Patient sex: M
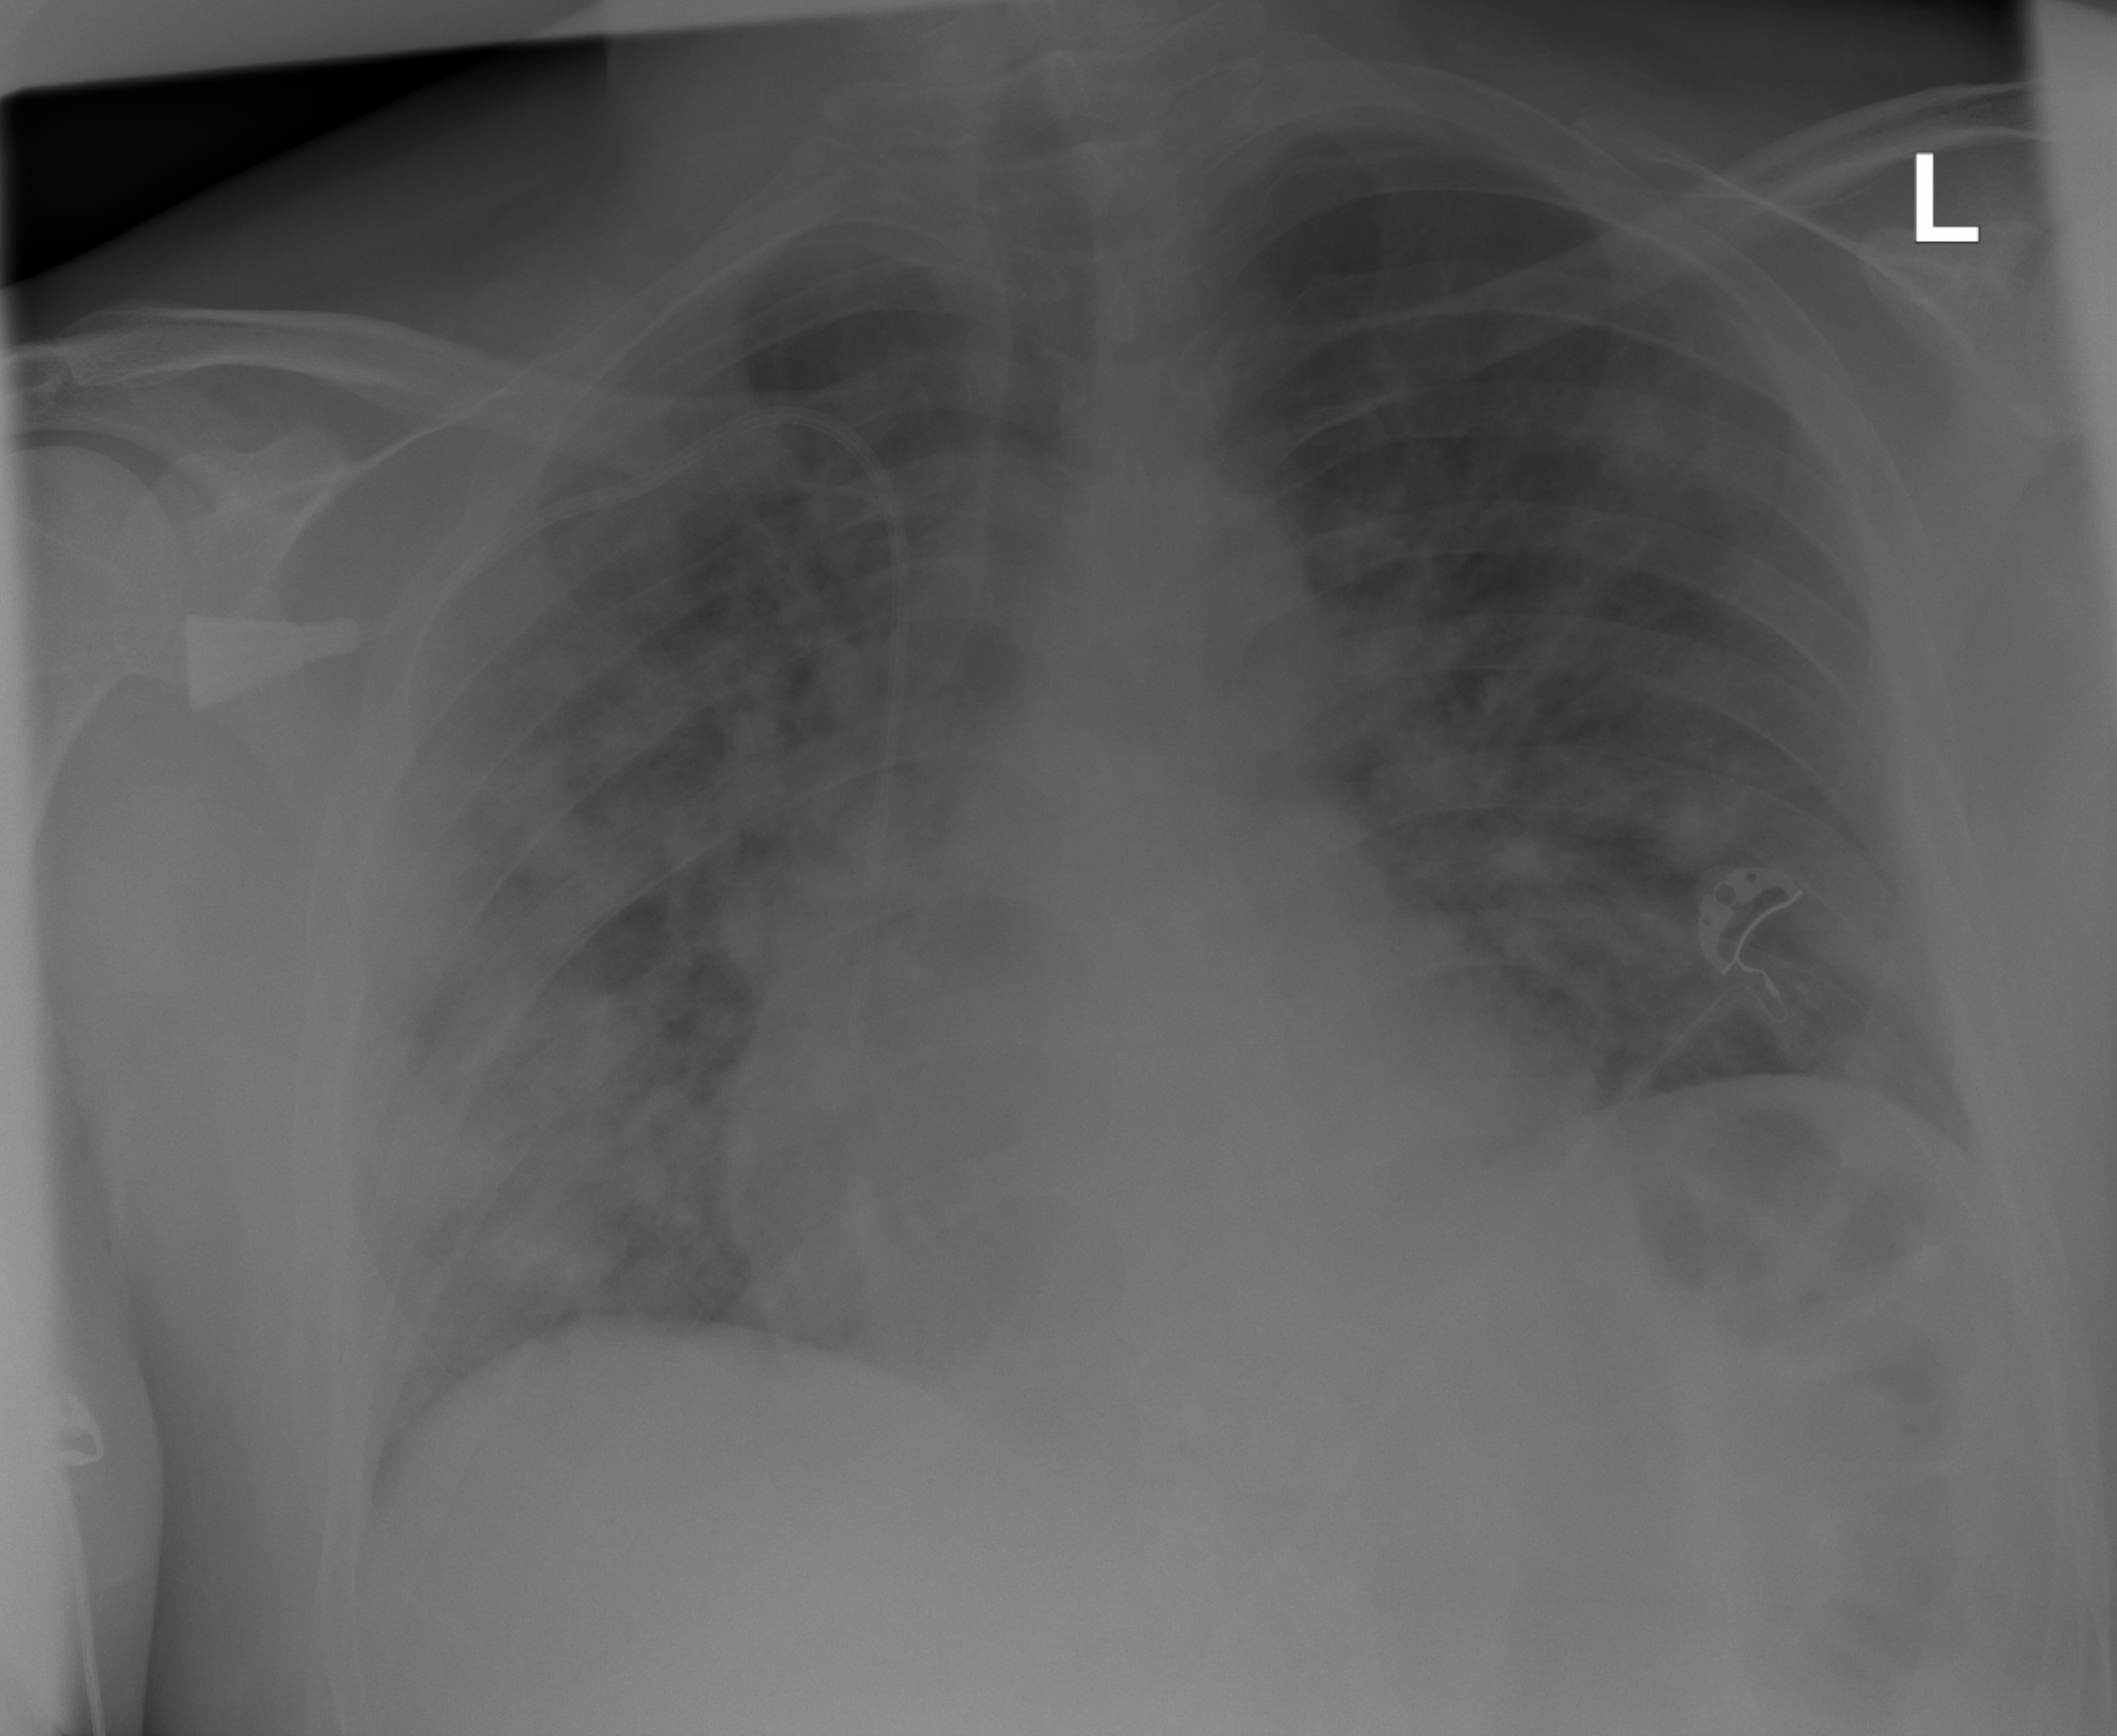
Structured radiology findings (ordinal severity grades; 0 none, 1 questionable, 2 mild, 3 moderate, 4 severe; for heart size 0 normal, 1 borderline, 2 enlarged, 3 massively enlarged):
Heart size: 0
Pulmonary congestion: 0
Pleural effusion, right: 0
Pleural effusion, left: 0
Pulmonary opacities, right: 4
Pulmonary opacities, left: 3
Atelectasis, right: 3
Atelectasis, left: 2